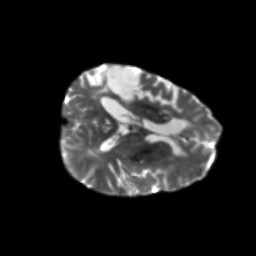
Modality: T2w
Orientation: axial
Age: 46
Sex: male
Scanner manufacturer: siemens
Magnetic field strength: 3 T
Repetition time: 5.47 s
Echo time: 0.0854 s